Question: The following code is the minimum example of a error that I'm not sure how to solve it.
'''
import matplotlib.pyplot as plt
import numpy as np
x = [1, 2, 3, 4, 5]
y = [5, 4, 3, 2, 1]
a, b, c = np.polyfit(x, y, 2)
fig, ax = plt.subplots()
ax.plot(x, a*x)
'''
What am I doing wrong?

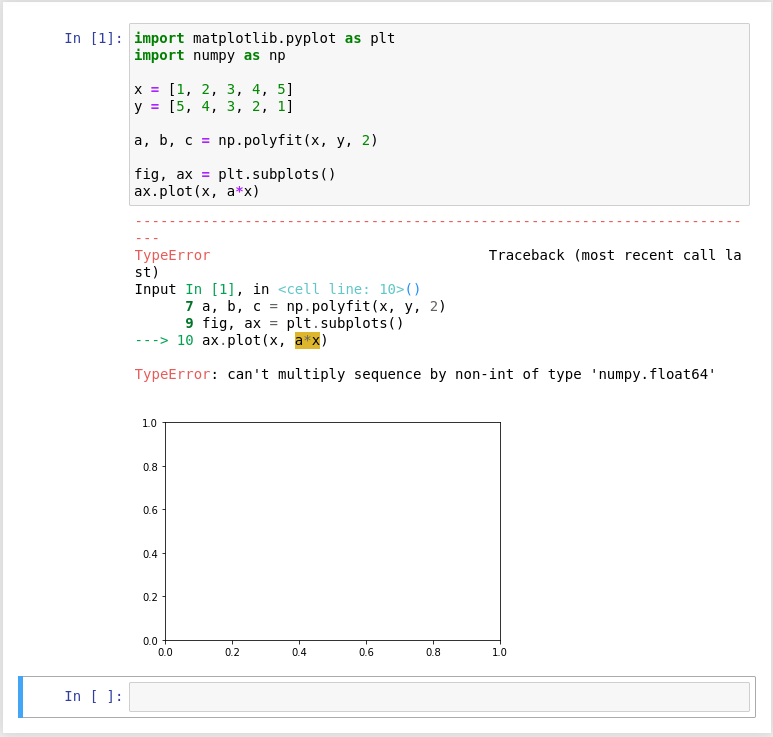
Answer: You were trying to multiply a list with a non-integer. Instead, use numpy arrays
'''
import matplotlib.pyplot as plt
import numpy as np
x = np.array([1, 2, 3, 4, 5])
y = np.array([5, 4, 3, 2, 1])
a, b, c = np.polyfit(x, y, 2)
fig, ax = plt.subplots()
ax.plot(x, a*x)
plt.show()
'''
<URL>